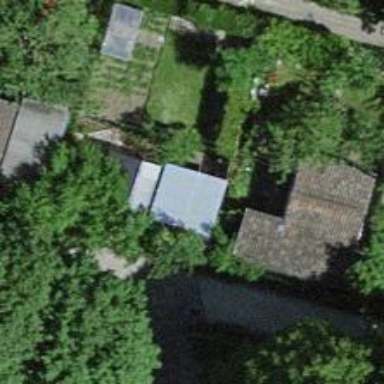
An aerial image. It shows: Allotment house.